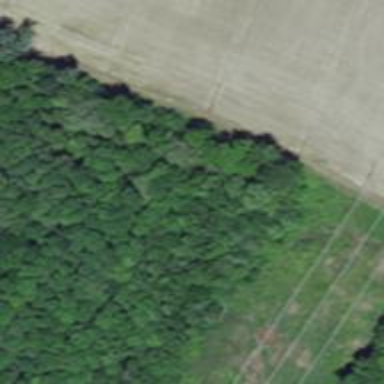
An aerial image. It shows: Abandoned railway.